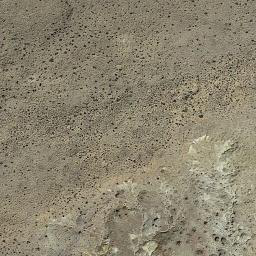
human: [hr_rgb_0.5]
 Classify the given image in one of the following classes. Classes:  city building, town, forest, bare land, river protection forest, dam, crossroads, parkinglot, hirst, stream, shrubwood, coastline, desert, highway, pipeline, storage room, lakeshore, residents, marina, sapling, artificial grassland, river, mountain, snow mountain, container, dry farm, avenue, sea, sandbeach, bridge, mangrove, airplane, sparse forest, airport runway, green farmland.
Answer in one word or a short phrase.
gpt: bare land